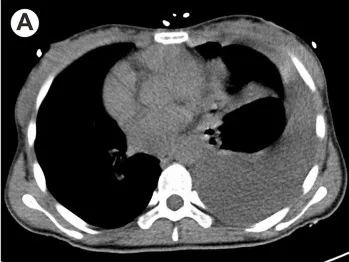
The contrast-enhanced CT showed massive pleural effusion on the left chest.
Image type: radiology (ct)